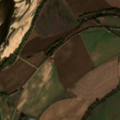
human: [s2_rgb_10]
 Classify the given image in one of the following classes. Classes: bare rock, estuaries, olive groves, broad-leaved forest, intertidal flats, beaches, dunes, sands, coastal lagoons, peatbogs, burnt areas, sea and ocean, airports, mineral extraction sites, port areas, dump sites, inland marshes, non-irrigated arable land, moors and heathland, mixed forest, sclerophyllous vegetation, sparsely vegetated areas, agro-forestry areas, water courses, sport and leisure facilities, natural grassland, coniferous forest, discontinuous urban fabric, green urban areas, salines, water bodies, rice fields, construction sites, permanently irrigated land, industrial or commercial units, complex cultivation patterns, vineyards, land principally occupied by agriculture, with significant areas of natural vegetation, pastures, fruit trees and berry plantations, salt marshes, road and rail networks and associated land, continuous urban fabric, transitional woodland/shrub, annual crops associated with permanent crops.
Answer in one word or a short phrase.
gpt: permanently irrigated land, water courses